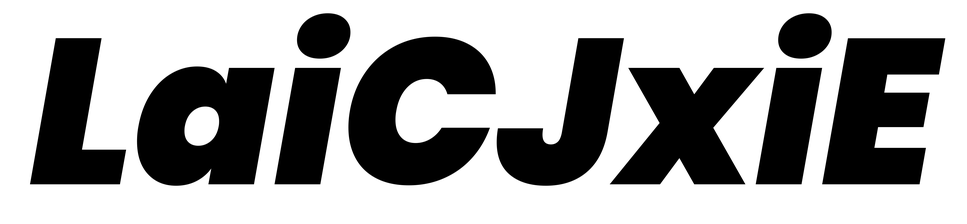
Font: Poppins-BlackItalic